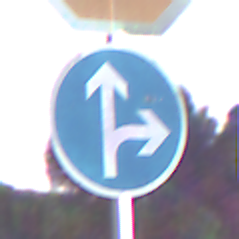
Verkehrszeichen: VorgeschriebeneFahrtrichtungGeradeausOderRechts
Zusatzzeichen oben: Stop
Umgebung: Outdoor, Suburban
Tageszeit: Night
Wetter: PartlyCloudy
Licht: Artificial
Jahreszeit: NotSpecified
Kontrast: HighContrast